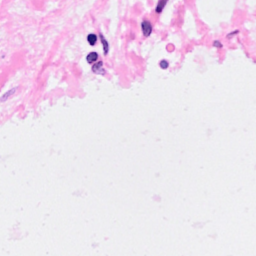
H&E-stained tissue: Breast